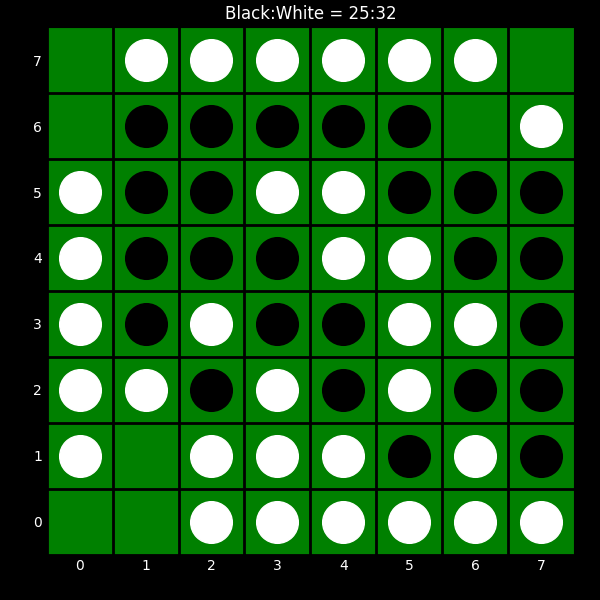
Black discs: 25
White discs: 32